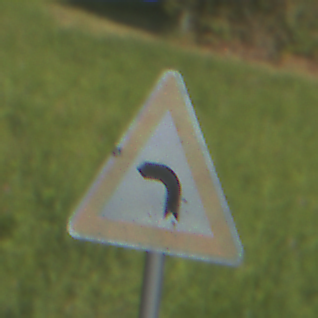
Verkehrszeichen: KurveLinks
Umgebung: Outdoor, Nature
Tageszeit: MorningAfternoon
Wetter: PartlyCloudy
Licht: Natural
Jahreszeit: NotSpecified
Kontrast: HighContrast